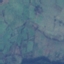
Label: Pasture